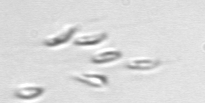
Label: Dinobryon